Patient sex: M
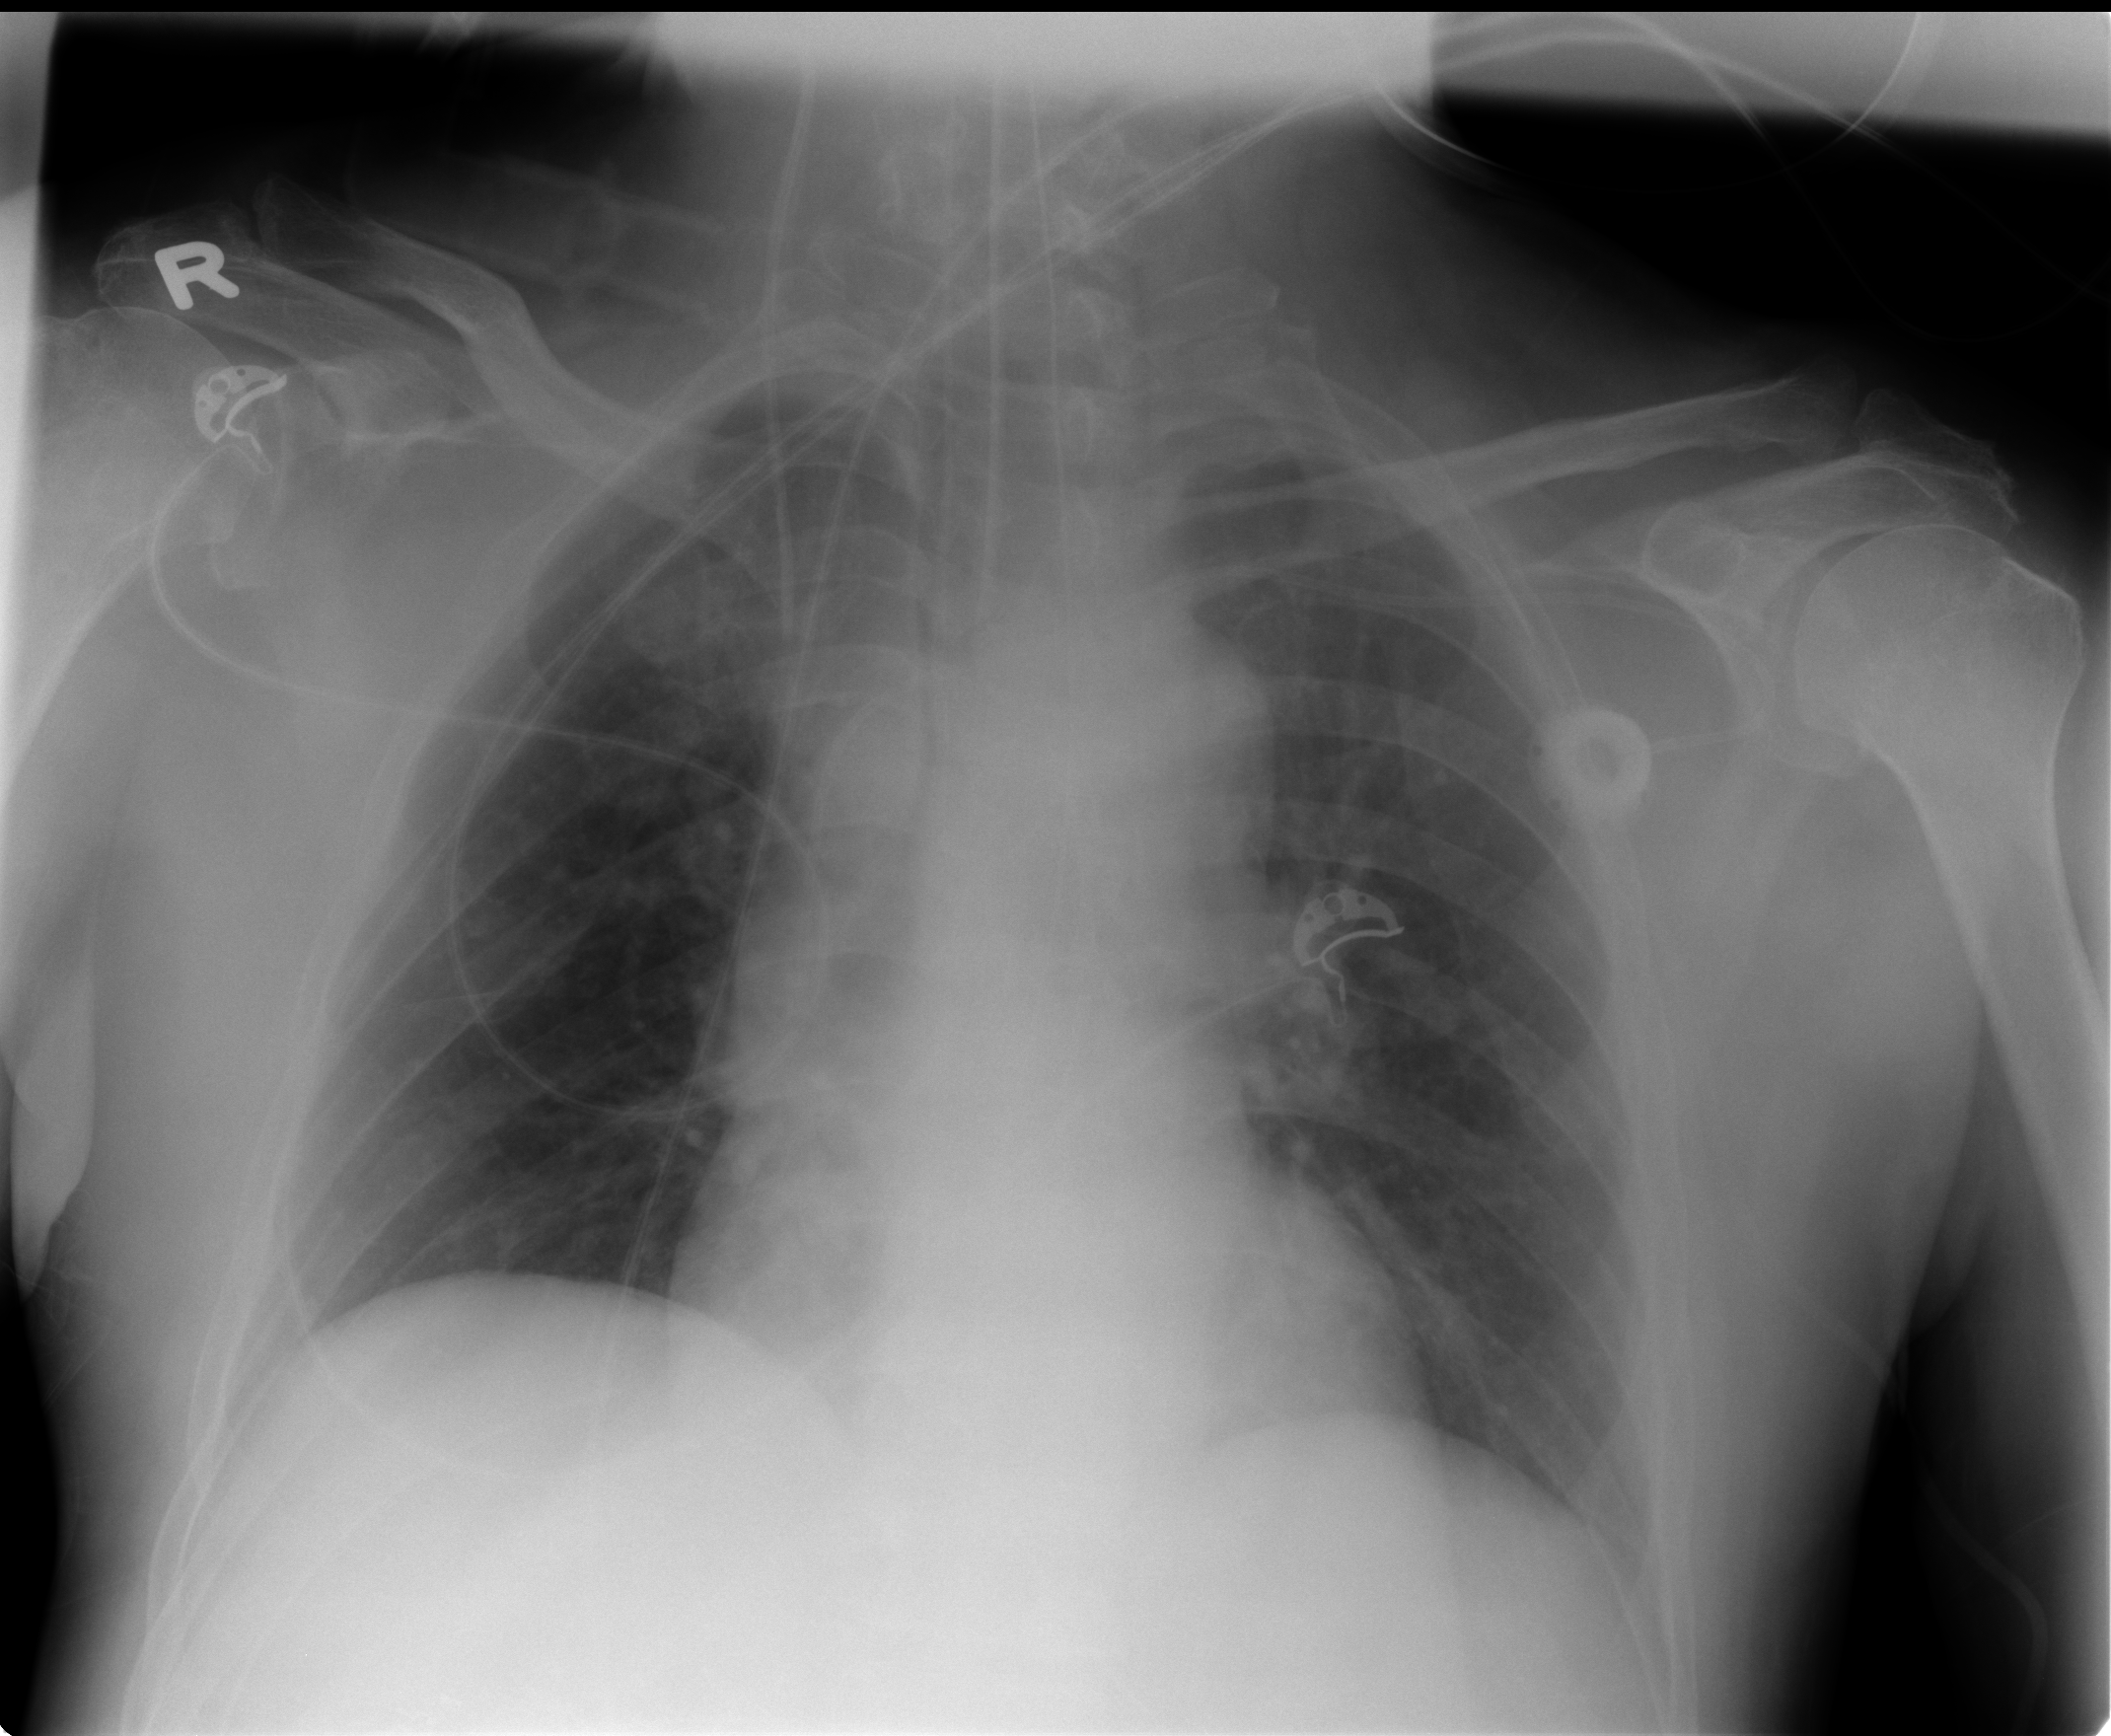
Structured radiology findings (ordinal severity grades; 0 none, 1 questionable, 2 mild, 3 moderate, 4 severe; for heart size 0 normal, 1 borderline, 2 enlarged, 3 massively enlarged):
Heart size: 0
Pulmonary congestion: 1
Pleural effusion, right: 0
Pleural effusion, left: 0
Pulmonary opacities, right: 0
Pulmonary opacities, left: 0
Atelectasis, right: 1
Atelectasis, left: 1